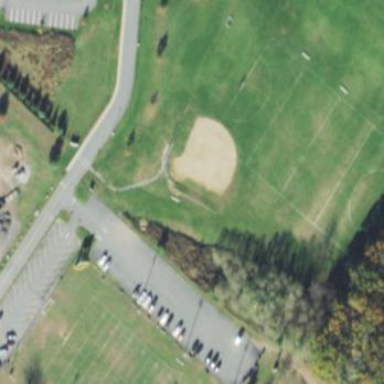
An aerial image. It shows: Softball pitch for leisure land activities.